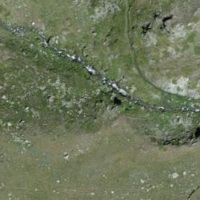
EUNIS habitat code: 26
Species observed at this site:
Marmota marmota